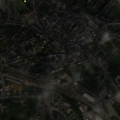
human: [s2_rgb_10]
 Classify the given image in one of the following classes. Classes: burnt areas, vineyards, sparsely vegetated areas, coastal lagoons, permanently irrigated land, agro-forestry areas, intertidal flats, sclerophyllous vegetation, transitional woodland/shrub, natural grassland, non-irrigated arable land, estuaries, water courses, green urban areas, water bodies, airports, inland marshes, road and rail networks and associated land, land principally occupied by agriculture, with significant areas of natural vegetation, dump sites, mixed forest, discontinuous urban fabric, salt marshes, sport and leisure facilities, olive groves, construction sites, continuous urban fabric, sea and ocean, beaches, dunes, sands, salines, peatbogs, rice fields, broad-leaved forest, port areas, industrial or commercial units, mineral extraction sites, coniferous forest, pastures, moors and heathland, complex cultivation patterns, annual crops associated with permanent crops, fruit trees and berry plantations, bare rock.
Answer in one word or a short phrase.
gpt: discontinuous urban fabric